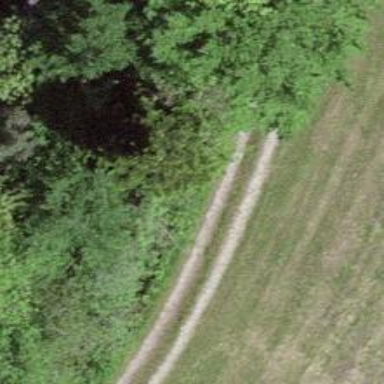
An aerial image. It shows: Gravel track with grade4 tracktype.